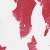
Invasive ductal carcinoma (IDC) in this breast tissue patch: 0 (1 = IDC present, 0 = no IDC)